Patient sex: F
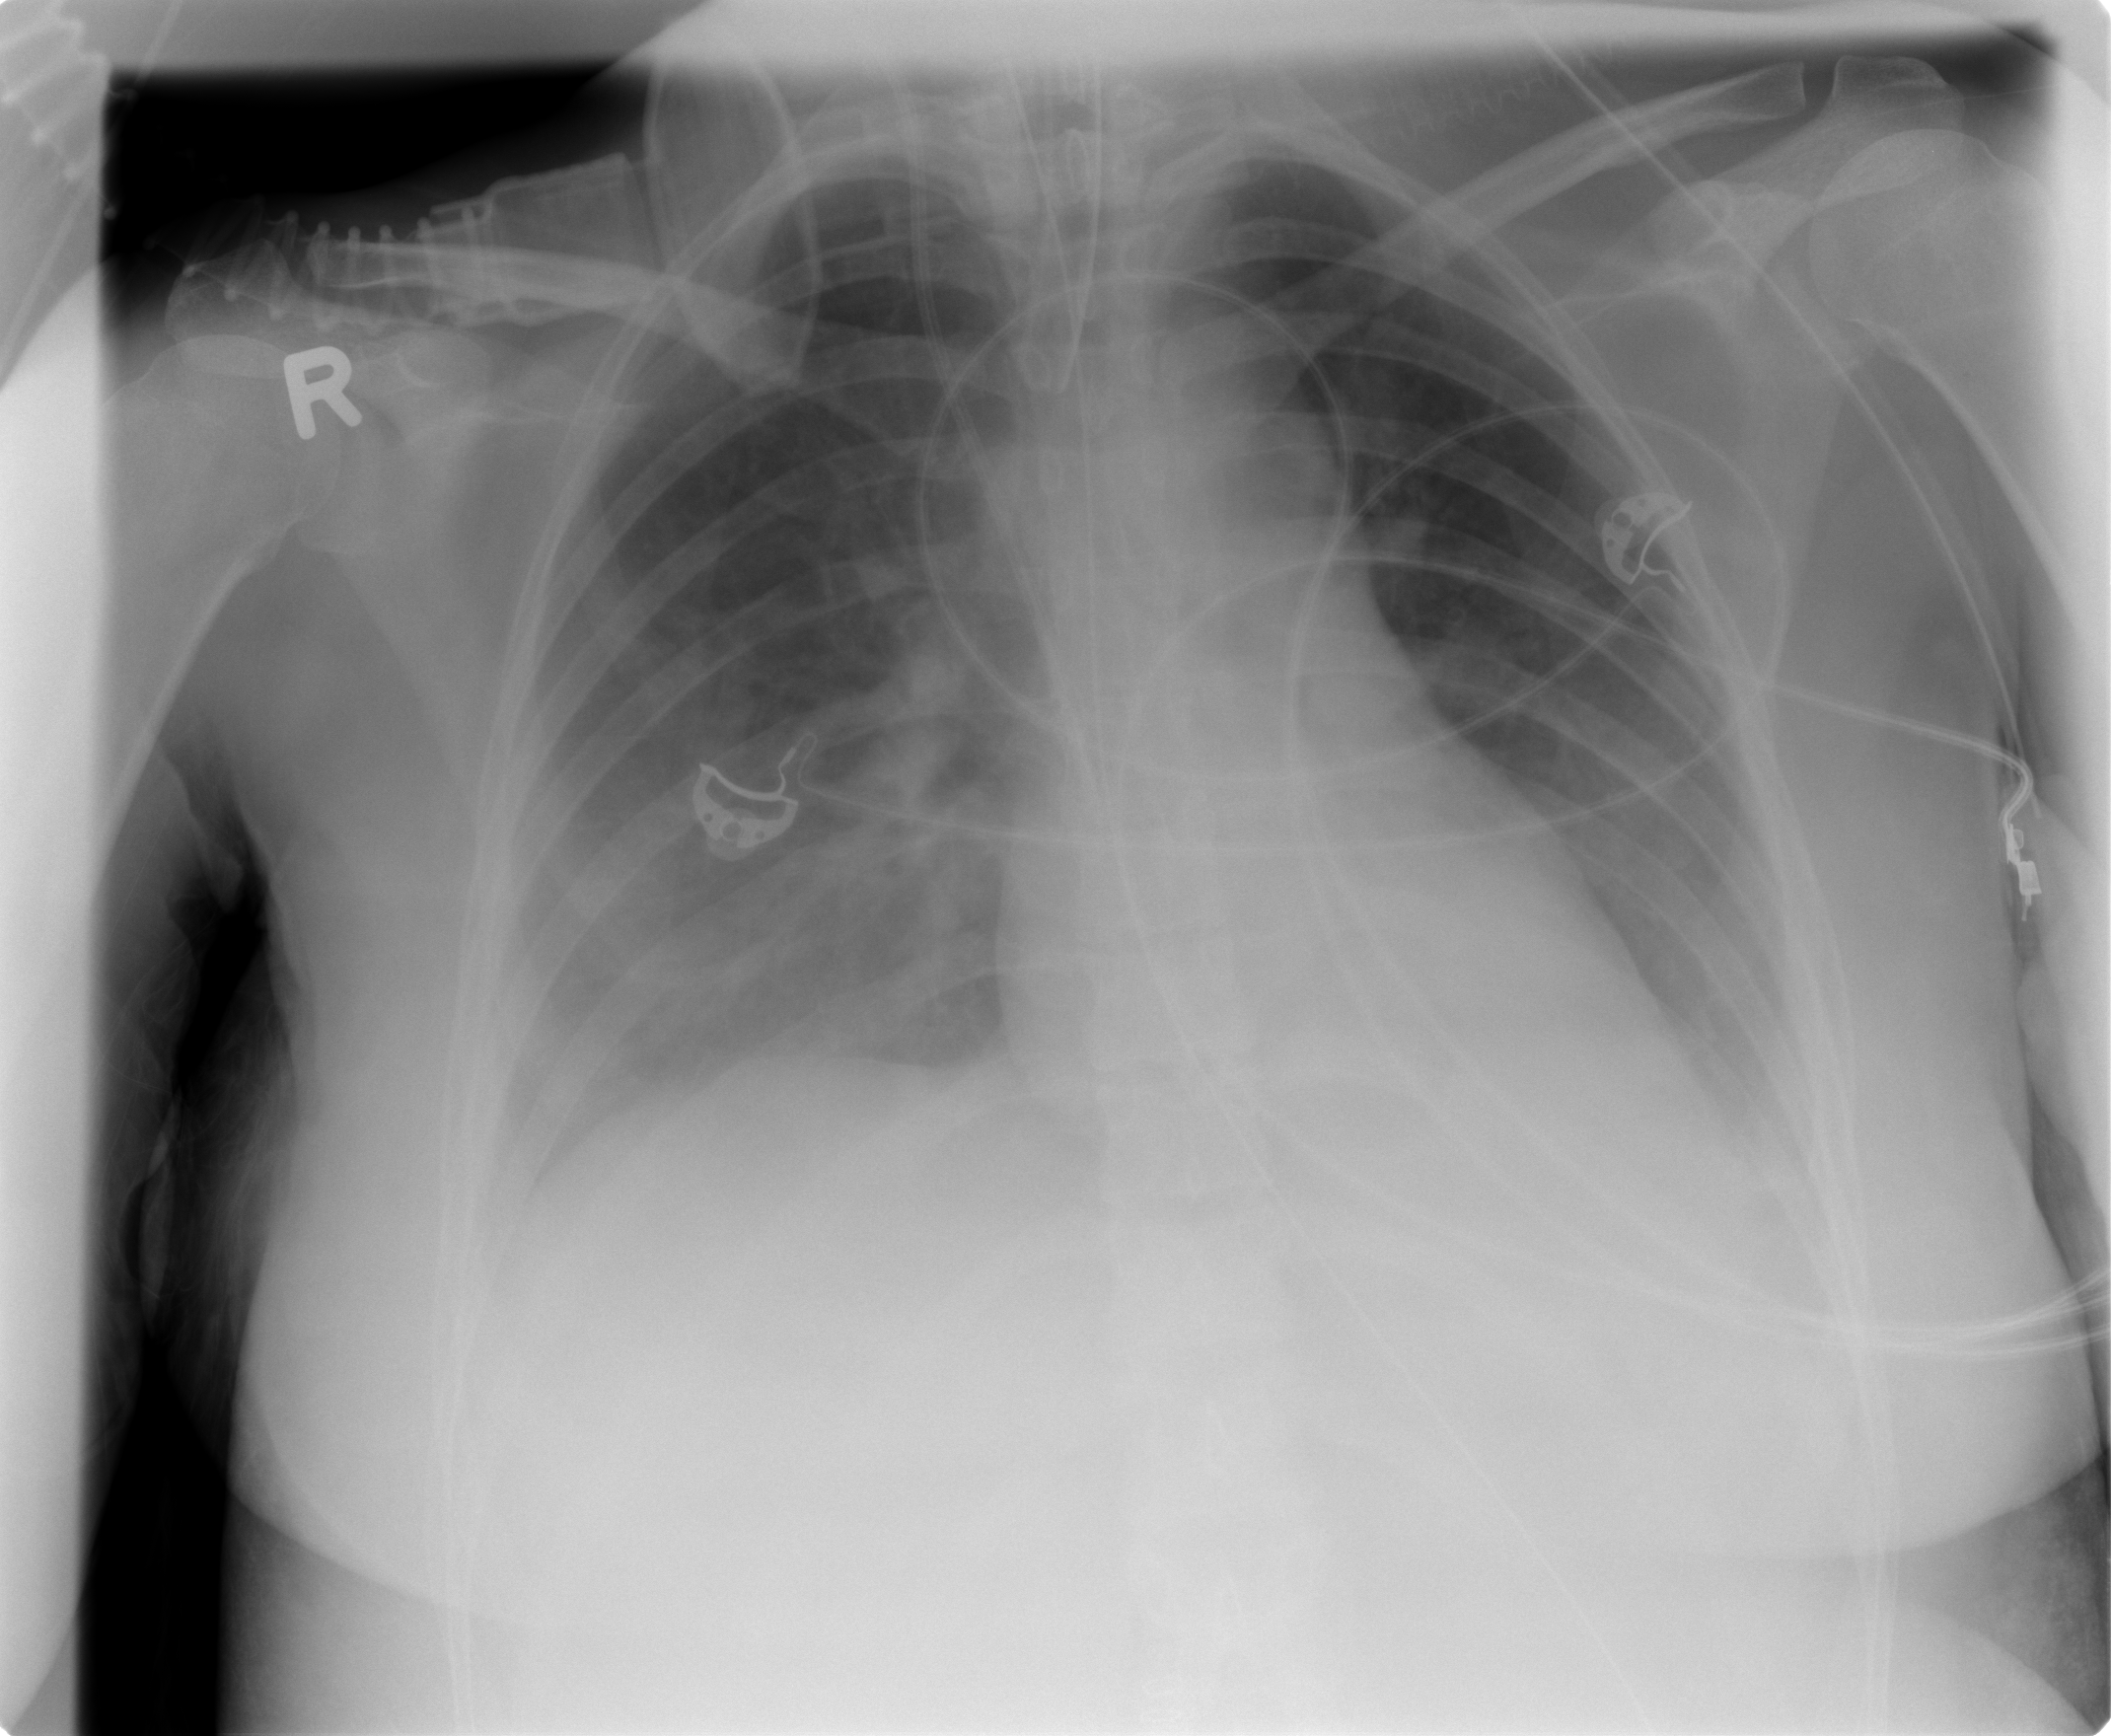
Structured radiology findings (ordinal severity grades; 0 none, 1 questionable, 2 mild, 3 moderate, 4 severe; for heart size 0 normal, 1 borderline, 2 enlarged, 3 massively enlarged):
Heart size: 0
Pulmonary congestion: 2
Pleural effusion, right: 2
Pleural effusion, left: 2
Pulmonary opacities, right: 0
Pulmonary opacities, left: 0
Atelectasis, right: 2
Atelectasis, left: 2